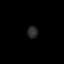
Tissue: lung
Cell type: Epithelial cells
Senescence score: 0.1949
Nuclear area (px): 122
Mean DAPI intensity: 42.828